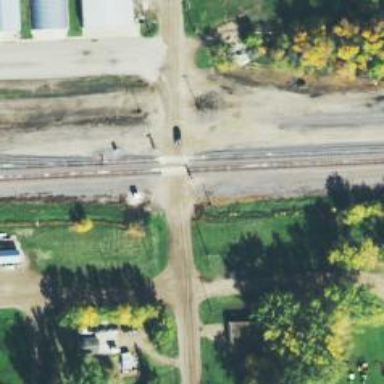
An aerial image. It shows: Railway track.